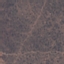
Label: HerbaceousVegetation